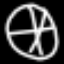
Label: clock